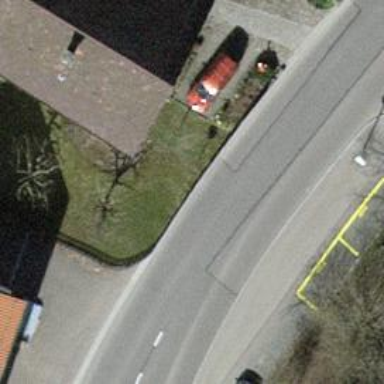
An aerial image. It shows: Secondary road with asphalt surface. There is sidewalk on the left side with asphalt surface as well.